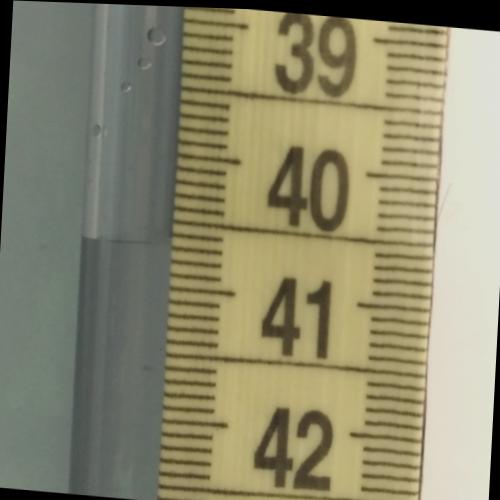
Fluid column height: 40.7 cm